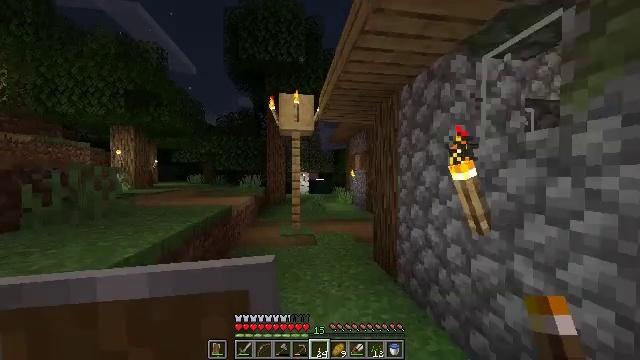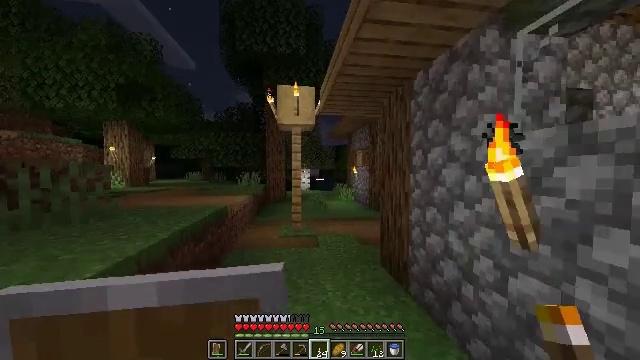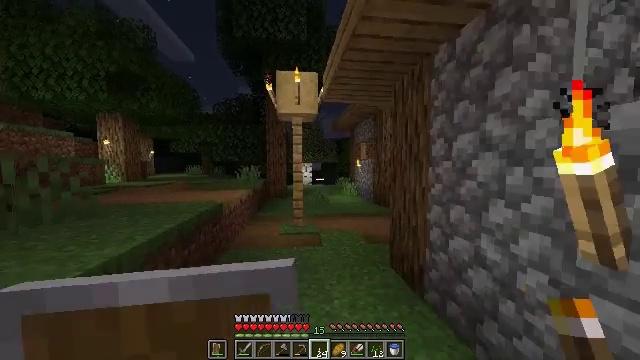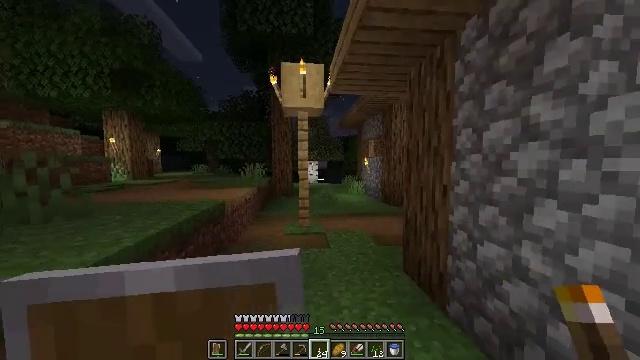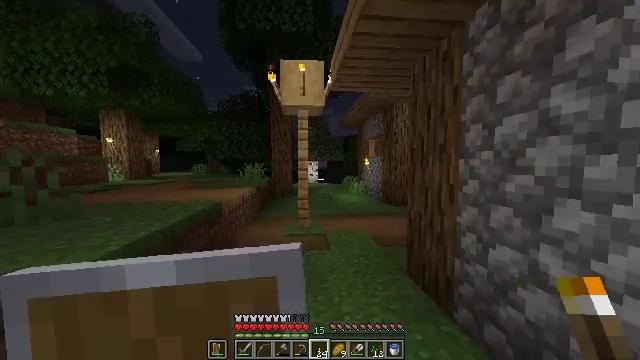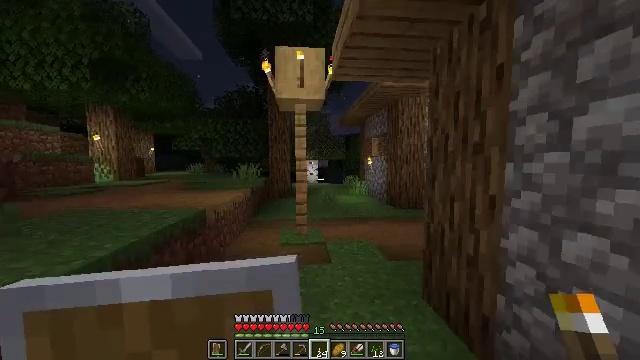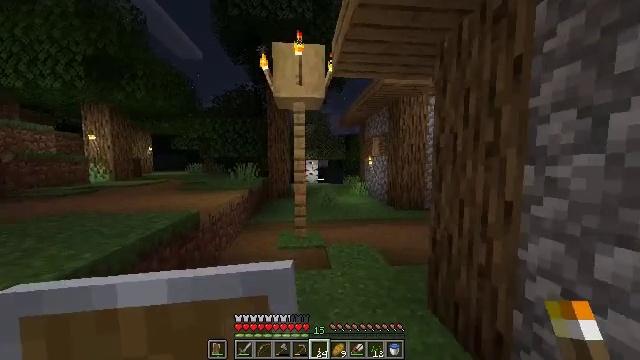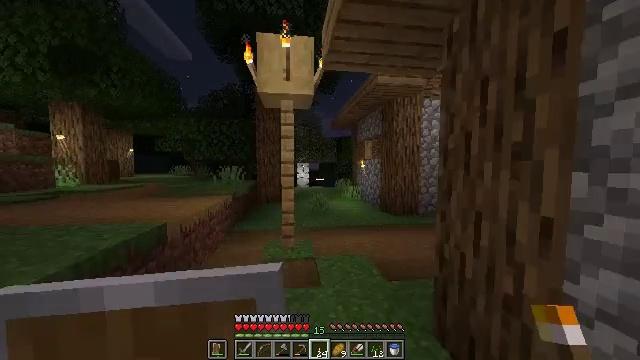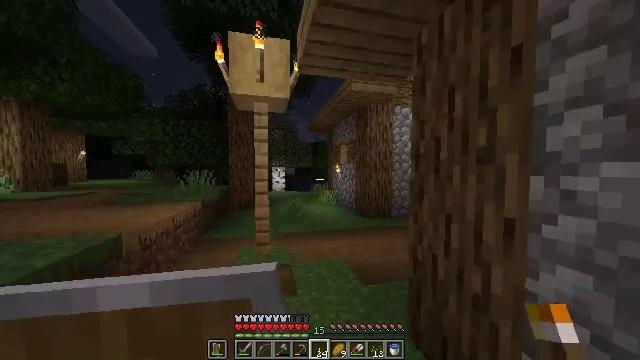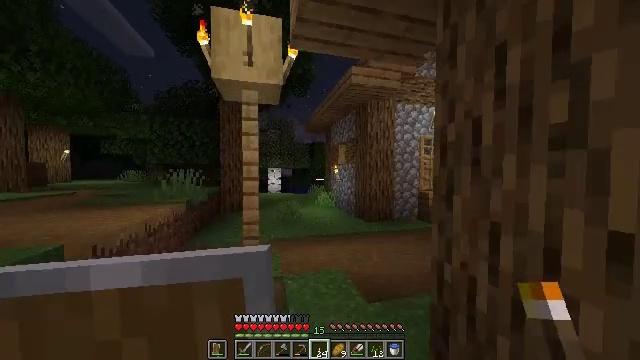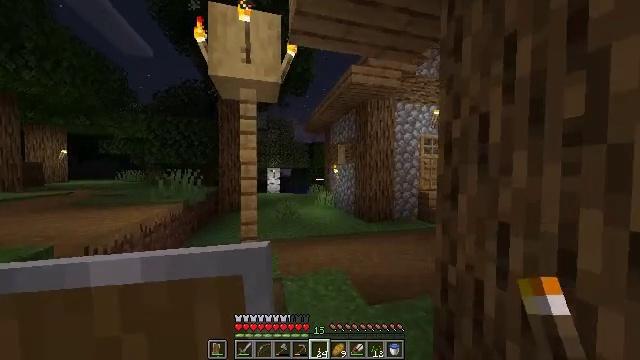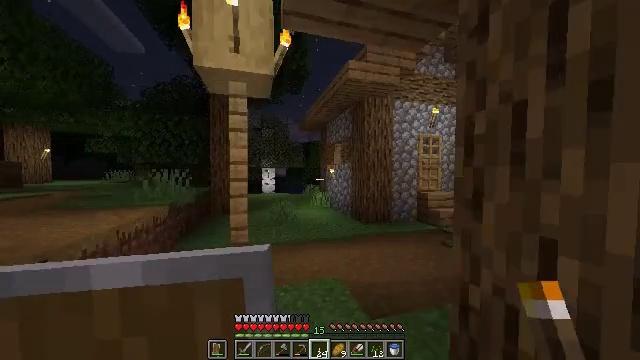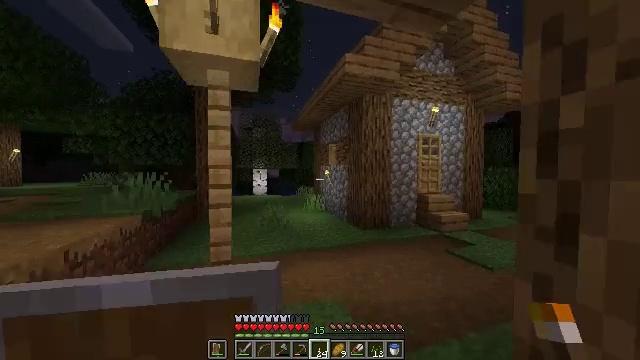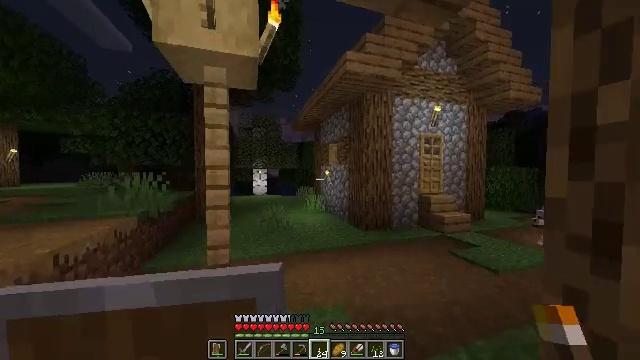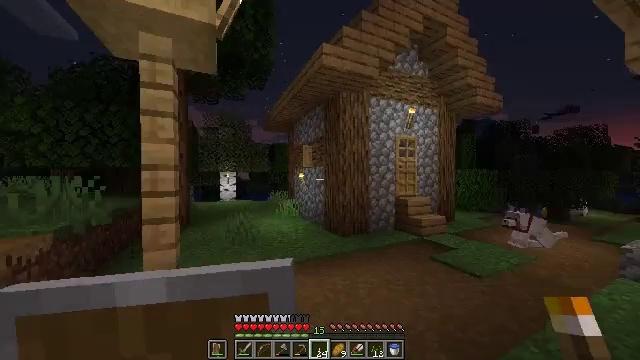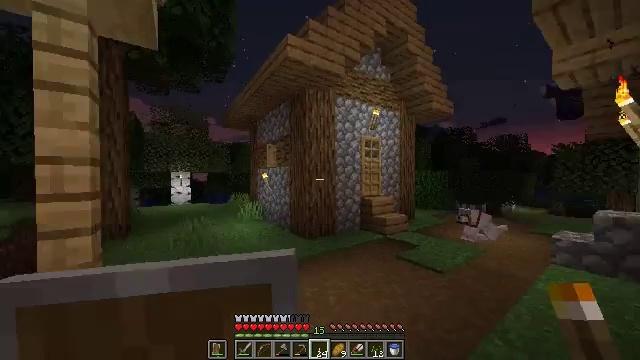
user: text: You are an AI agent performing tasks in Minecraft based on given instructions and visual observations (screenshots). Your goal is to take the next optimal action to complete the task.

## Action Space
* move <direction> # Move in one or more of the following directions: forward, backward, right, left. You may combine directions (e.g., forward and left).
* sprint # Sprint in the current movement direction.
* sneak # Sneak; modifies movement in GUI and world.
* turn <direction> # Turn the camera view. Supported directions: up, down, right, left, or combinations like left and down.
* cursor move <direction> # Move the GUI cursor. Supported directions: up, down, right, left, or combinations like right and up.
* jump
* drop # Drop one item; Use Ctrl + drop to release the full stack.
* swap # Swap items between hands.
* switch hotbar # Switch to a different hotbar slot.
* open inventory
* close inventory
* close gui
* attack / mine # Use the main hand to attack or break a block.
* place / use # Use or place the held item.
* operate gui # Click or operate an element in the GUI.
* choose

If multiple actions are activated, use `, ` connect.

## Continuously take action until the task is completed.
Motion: motion action
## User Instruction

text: Take wool and planks to craft a gray bed.
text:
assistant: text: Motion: move forward
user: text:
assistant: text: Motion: move forward, turn down
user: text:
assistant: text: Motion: move forward, turn left
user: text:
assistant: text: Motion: move forward
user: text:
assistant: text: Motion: move forward
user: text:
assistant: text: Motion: move forward
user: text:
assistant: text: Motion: move forward, turn right
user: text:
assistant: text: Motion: move forward, turn right and up
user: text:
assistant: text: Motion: move forward
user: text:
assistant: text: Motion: move forward
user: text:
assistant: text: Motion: move forward, turn right
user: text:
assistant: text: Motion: move forward, turn right
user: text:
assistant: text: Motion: move forward
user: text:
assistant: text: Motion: move forward, turn right
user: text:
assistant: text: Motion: move forward, turn right
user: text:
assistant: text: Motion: move forward, turn right and down
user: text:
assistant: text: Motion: move forward, turn right and down
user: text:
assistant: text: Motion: move forward, turn right
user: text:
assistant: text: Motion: move forward, turn right
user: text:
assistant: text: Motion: move forward, turn right
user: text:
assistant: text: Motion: move forward
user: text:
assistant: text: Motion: move forward
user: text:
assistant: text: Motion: move forward
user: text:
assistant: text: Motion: move forward
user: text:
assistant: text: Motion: move forward
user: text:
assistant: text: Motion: move forward
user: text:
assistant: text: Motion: move forward and move left, turn right
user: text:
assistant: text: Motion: move forward and move left, turn right
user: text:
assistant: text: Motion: move forward and move left, turn right and down
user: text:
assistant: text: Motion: move forward and move left